Question: In my pygame-code, I have a drone that is supposed to follow a flight path.
I used 'pygame.draw.lines' to draw lines between specified points. Now, I have a flight path with 10 points where after each point the path angle changes (a bit like a zigzag). The player can move the drone by pressing the keys.
My goal is to print a warning once the drone deviates from the path, e.g. by +/-30. I have been racking my brain for two days but can't come up with a condition to detect a deviation. I just can't figure out how to approach this.
I can determine the drone's x-coordinate at any time but how do I determine the offset from the path? I have attached an image to visualize my problem.
'''
import pygame
import pygame.gfxdraw
import random
import sys
import math
pygame.init()
# Define some colors
black = (0,0,0)
white = (255,255,255)
red = (255,0,0)
red_transp = (255,0,0, 150)
BLACK = (0, 0, 0)
WHITE = (255, 255, 255)
BLUE = (0, 0, 255)
GREEN = (0, 255, 0)
RED = (255, 0, 0)
X = 0
Y = 250
#Display
display_width, display_height = 1200, 700
h_width, h_height = display_width/2, display_height/2
gameDisplay = pygame.display.set_mode((display_width,display_height))
pygame.display.set_caption('Game Display')
#Drone Sprite Image Load Function
droneImg_interim = pygame.image.load('drone.png')
droneImg = pygame.transform.scale(droneImg_interim, [50,50])
drone_width, drone_height = droneImg.get_rect().size
#Create 11 Waypoints with the same coordinates
p1=[X, Y]
p2=[X, Y]
p3=[X, Y]
p4=[X, Y]
p5=[X, Y]
p6=[X, Y]
p7=[X, Y]
p8=[X, Y]
p9=[X, Y]
p10=[X, Y]
p11=[X, Y]
pointlist = [p1, p2, p3, p4, p5, p6, p7, p8, p9, p10, p11]
x_min=drone_width
x_max=100
#Setting new x-coordinate for each point
for i in pointlist:
i[0] = random.randrange(x_min, x_max)
x_min+=250
x_max+=250
#Setting new y-coordinate for each point
for i in range(len(pointlist)):
if i == 0:
pointlist[i][1] = random.randrange(200, 400)
else:
prev = pointlist[i-1][1]
pointlist[i][1] = random.randrange(200, prev+100)
#Plotting pointlist on gameDisplay and connecting dots
def flightpath(pointlist):
pygame.draw.lines(gameDisplay, (255, 0, 0), False, pointlist, 2)
def margin(x):
for i in range(len(pointlist)-1):
p1_x = pointlist[i][0]
p2_x = pointlist[i+1][0]
p1_y = pointlist[i][1]
p2_y = pointlist[i+1][1]
distance_x = p2_x - p1_x
distance = math.sqrt((p2_x-p1_x)**2+(p2_y-p1_y)**2)
halfwaypoint_x = math.sqrt((p2_x - p1_x)**2)/2 + p1_x
halfwaypoint_y = math.sqrt((p2_y - p1_y)**2)/2 + p1_y
if p2_y < p1_y:
angle_rad = math.acos(distance_x/distance)
elif p2_y > p1_y:
angle_rad = 0 - math.acos(distance_x/distance)
angle_deg = math.degrees(angle_rad)
rect_width = distance
rect_height = 60
"""
This part of the code is meant for displaying the margins (the rectangles) around the flight path on the display.
marginSize = (rect_width, rect_height)
surface = pygame.Surface(marginSize, pygame.SRCALPHA)
surface.fill((255,0,0,25))
rotated_surface = pygame.transform.rotate(surface, angle_deg)
#new_rect = rotated_surface.get_rect(center = surface.get_rect(center = ((pointlist[i][0], pointlist[i][1]))).center)
new_rect = rotated_surface.get_rect(center = surface.get_rect(center = ((halfwaypoint_x, halfwaypoint_y))).center)
#gameDisplay.blit(rotated_surface, new_rect)
"""
#Placing drone on the screen
def drone(x,y):
rect = droneImg.get_rect ()
rect.center=(x, y)
gameDisplay.blit(droneImg,rect)
def displayMSG(value,ttext,posx,posy):
myFont = pygame.font.SysFont("Verdana", 12)
Label = myFont.render(ttext, 1, black)
Value = myFont.render(str(value), 1, black)
gameDisplay.blit(Label, (posx, posy))
gameDisplay.blit(Value, (posx + 100, posy))
#Main Loop Object
def game_loop():
global X, Y, FThrustX, FThrustY, FDragY, Time
FThrustY = 0
gameExit = False
while not gameExit:
#Event Checker (Keyboard, Mouse, etc.)
for event in pygame.event.get():
if event.type == pygame.QUIT:
pygame.quit()
sys.exit()
if event.type == pygame.KEYDOWN:
if event.key == pygame.K_ESCAPE:
pygame.quit()
sys.exit()
keys = pygame.key.get_pressed() #checking pressed keys
if keys[pygame.K_LEFT]:
X -= 1
if keys[pygame.K_RIGHT]:
X +=1
if keys[pygame.K_DOWN]:
Y += 1
if keys[pygame.K_UP]:
Y -=1
#Display Background Fill
gameDisplay.fill(white)
#Plot flightpath
flightpath(pointlist)
#YS: Determine the position of the mouse
current_pos_x, current_pos_y = pygame.mouse.get_pos()
displayMSG(current_pos_x,'x:',20,665)
displayMSG(current_pos_y,'y:',20,680)
#Plot margin
margin(5)
#Move Drone Object
drone(X,Y)
#Determine the position of the mouse
current_pos_x, current_pos_y = pygame.mouse.get_pos()
#No exceeding of display edge
if X > display_width - drone_width: X = display_width - drone_width
if Y > display_height - drone_height: Y = display_height - drone_height
if X < drone_width: X = drone_width
if Y < drone_height: Y = drone_height
pygame.display.update()
#MAIN
game_loop()
pygame.quit()
sys.exit()
'''

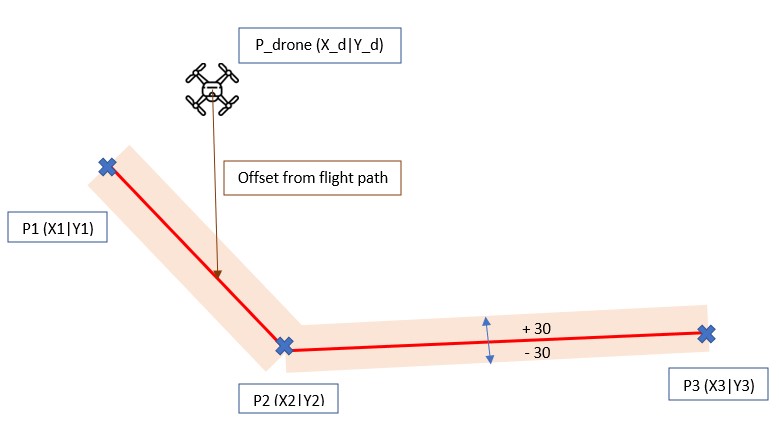
Answer: One approach is to find the minimum distance between the center of the drone and the line.
Write the function that calculates the minimum distance from a point to a line segment. To do this, use <URL>:
'''
def distance_point_linesegment(pt, l1, l2):
LV = pygame.math.Vector2(l2[0] - l1[0], l2[1] - l1[1])
PV = pygame.math.Vector2(pt[0] - l1[0], pt[1]- l1[1])
dotLP = LV.dot(PV)
if dotLP < 0:
return PV.length()
if dotLP > LV.length_squared():
return pygame.math.Vector2(pt[0] - l2[0], pt[1]- l2[1]).length()
NV = pygame.math.Vector2(l1[1] - l2[1], l2[0] - l1[0])
return abs(NV.normalize().dot(PV))
'''
Find the line segment with the shortest distance in a loop:
'''
def minimum_distance(pt, pointlist):
min_dist = -1
for i in range(len(pointlist)-1):
dist = distance_point_linesegment(pt, pointlist[i], pointlist[i+1])
if i == 0 or dist < min_dist:
min_dist = dist
return min_dist
'''
Create an alert when the distance exceeds a certain threshold:
'''
def game_loop():
# [...]
while not gameExit:
# [...]
dist_to_path = minimum_distance((X, Y), pointlist)
if dist_to_path > 25:
pygame.draw.circle(gameDisplay, (255, 0, 0), (X, Y), 25, 4)
drone(X,Y
# [...]
'''
<URL>
---
Another possible solution is to use <URL> and detect the collision of the line segments and the rectangle surrounding the drone:
'''
def intersect_rect(rect, pointlist):
for i in range(len(pointlist)-1):
if rect.clipline(pointlist[i], pointlist[i+1]):
return True
return False
'''
'''
def game_loop():
# [...]
while not gameExit:
# [...]
if not intersect_rect(droneImg.get_rect(center = (X, Y)), pointlist):
pygame.draw.circle(gameDisplay, (255, 0, 0), (X, Y), 25, 4)
drone(X,Y
# [...]
'''